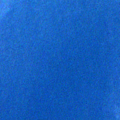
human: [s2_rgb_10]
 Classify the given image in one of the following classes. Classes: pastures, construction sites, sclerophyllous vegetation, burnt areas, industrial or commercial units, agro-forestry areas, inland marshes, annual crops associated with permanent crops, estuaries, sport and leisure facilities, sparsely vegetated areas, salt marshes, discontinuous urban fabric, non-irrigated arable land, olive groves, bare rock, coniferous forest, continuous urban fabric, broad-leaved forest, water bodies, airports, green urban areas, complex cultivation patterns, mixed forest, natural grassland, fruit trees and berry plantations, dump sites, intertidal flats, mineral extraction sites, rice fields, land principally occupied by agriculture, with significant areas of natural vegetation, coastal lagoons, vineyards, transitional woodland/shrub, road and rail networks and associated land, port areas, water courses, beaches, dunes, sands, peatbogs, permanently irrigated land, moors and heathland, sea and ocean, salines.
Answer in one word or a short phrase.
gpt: sea and ocean